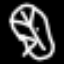
Label: leaf